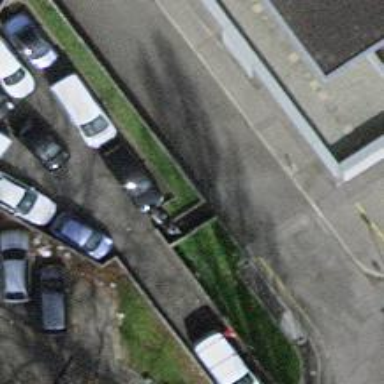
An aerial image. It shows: Lift gate barrier.